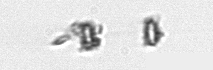
Label: Thalassiosira_TAG_external_detritus